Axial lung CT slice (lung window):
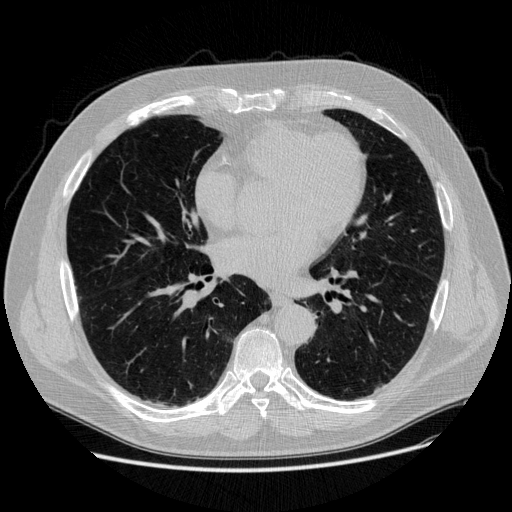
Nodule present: no